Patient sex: F
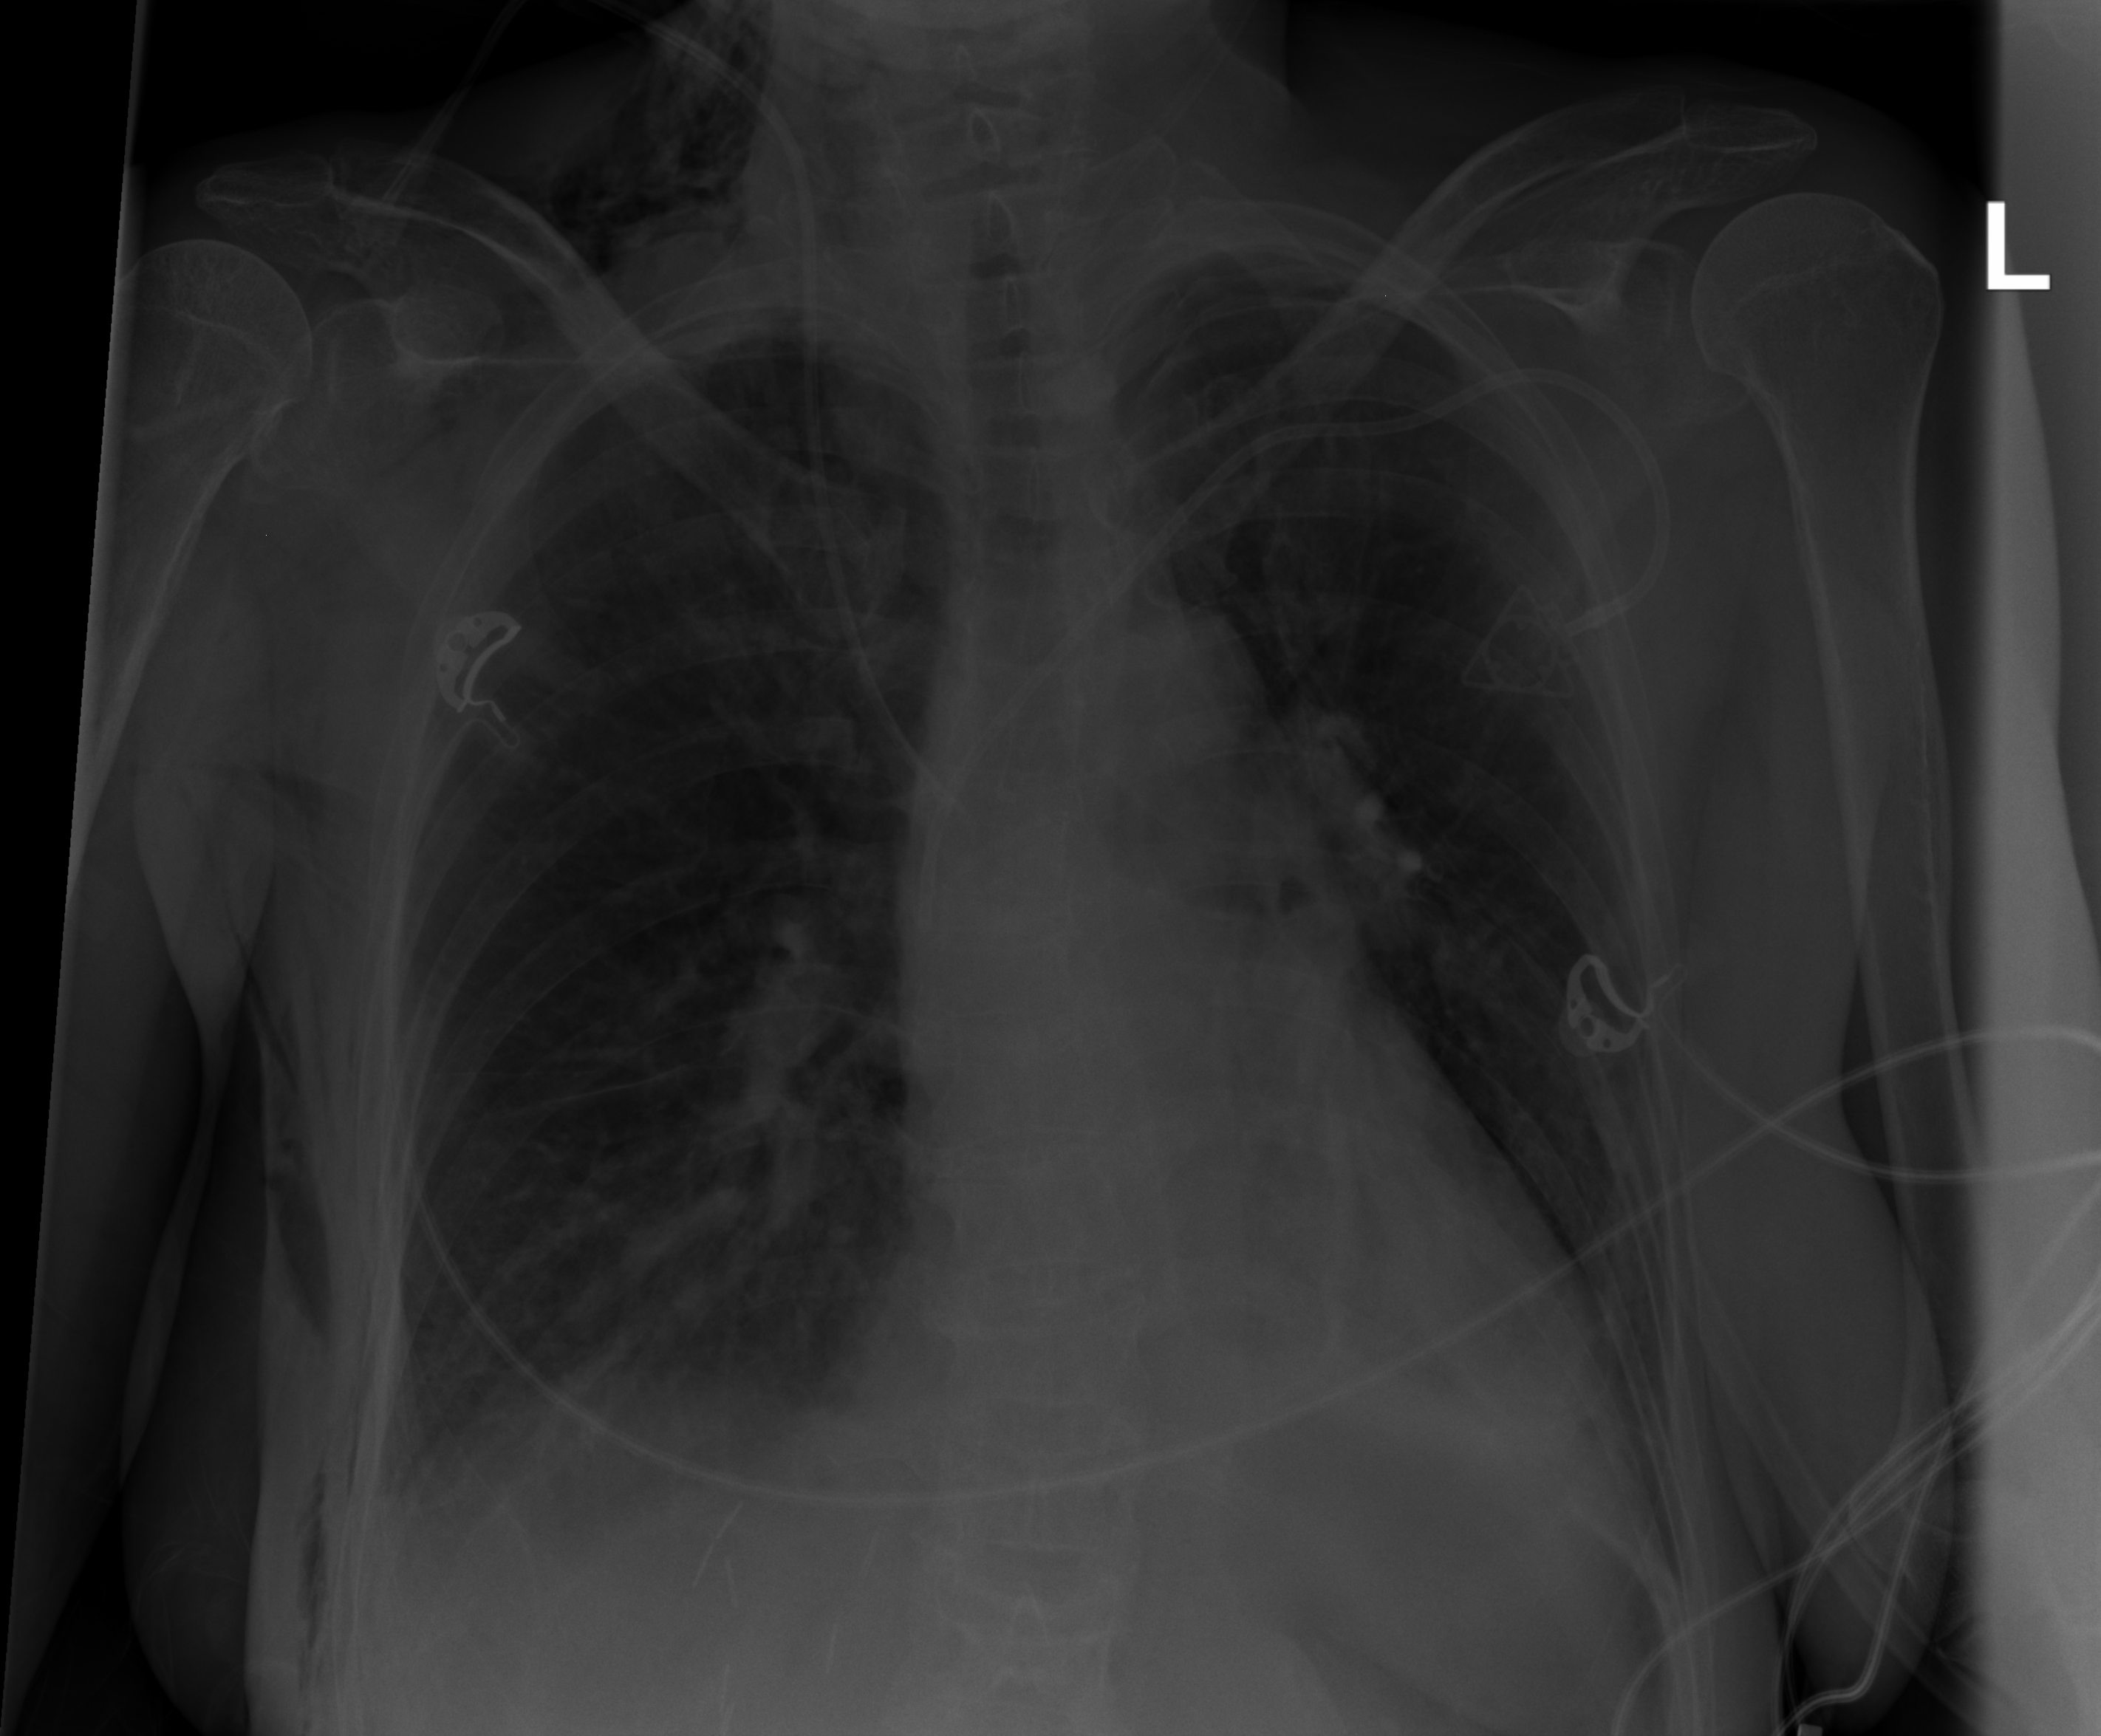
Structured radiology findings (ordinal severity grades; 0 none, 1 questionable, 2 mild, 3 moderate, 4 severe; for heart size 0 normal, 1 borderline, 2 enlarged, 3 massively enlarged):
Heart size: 0
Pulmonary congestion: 0
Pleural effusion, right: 2
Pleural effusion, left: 0
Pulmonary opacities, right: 0
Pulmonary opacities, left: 0
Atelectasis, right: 2
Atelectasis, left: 0